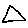
Label: triangle